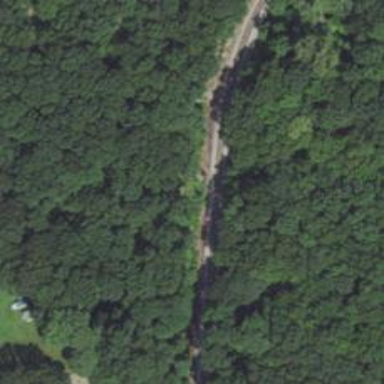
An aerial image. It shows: Railway track.